Field crop: maize
Growth stage: 1
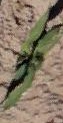
Species: maize